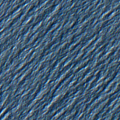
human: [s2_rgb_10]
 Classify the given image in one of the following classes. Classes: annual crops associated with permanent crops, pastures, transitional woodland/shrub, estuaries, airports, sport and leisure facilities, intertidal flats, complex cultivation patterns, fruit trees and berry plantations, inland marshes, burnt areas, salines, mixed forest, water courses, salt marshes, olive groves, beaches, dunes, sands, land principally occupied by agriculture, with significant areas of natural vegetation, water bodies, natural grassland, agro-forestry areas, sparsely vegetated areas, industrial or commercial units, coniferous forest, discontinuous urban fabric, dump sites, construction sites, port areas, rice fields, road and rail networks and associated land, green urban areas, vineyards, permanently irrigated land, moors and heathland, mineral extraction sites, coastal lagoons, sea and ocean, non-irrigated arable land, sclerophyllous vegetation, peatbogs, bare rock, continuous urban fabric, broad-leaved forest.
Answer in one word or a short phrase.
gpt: sea and ocean